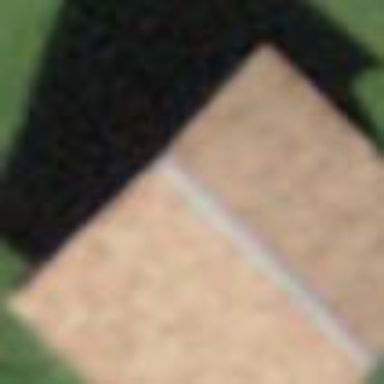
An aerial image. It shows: Rural barn.